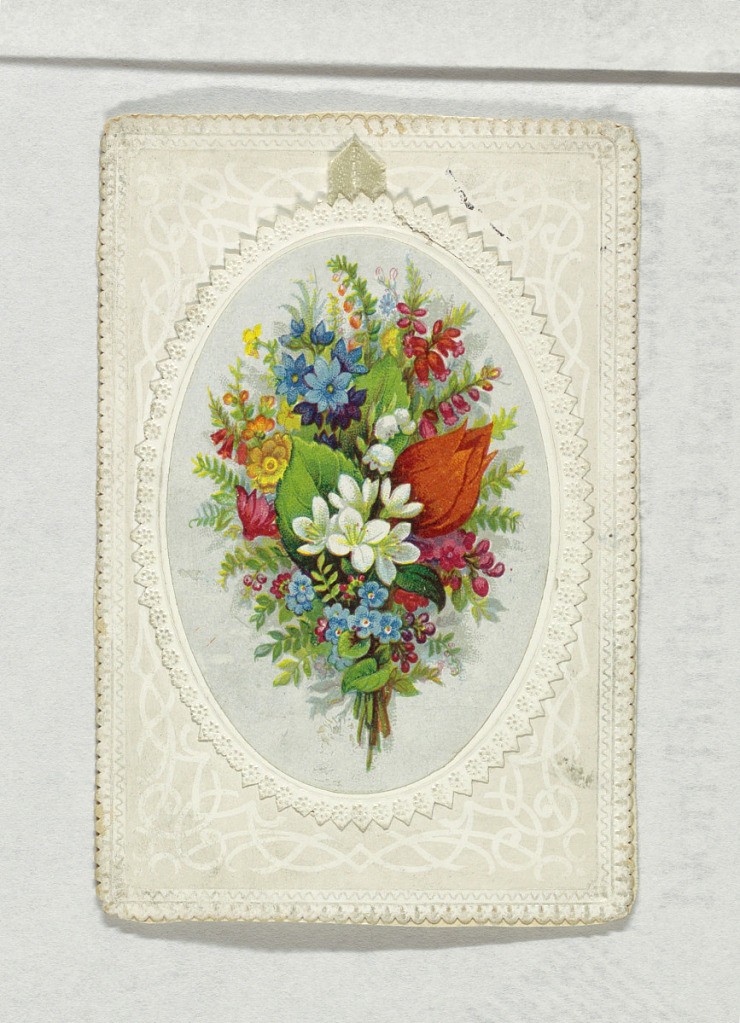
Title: Valentine Greeting
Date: ca. 1875
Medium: Chromolithograph on embossed paper
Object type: Greeting Card
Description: A bunch of flowers in an oval frame, hinged, and hiding a nine-line poem entitled: "I love thee".